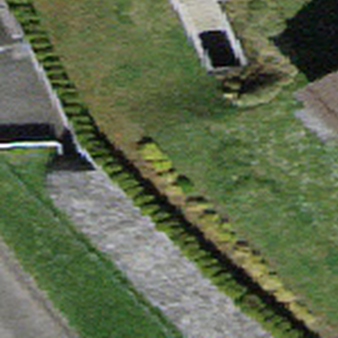
Label: other